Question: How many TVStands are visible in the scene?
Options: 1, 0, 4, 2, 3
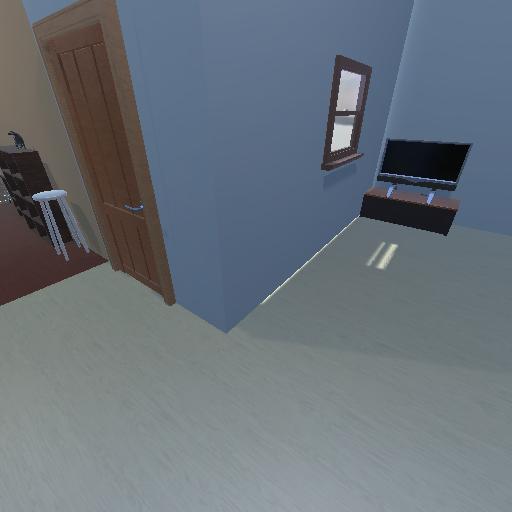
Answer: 1